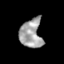
Tissue: skin
Cell type: Myeloid cells
Senescence score: 0.6819
Nuclear area (px): 624
Mean DAPI intensity: 161.543